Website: walmart
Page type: store-pickup
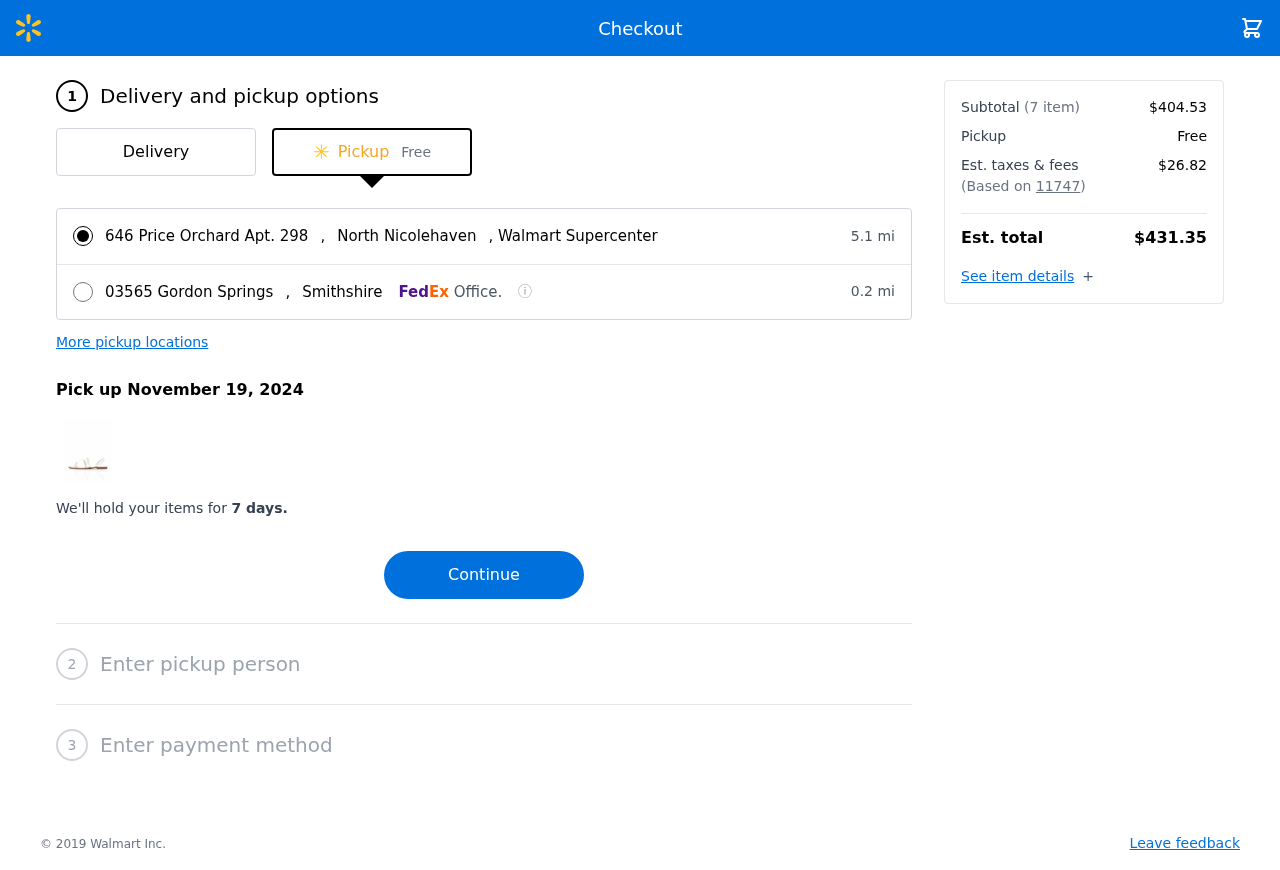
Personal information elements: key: PII_LOCATION1_CITY
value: North Nicolehaven
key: PII_LOCATION1_STREET
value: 646 Price Orchard Apt. 298
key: PII_LOCATION2_CITY
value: Smithshire
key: PII_LOCATION2_STREET
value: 03565 Gordon Springs
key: PII_POSTCODE
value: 11747
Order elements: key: ORDER_DELIVERY_DATE
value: Pick up November 19, 2024
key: ORDER_NUM_ITEMS
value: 7
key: ORDER_SUBTOTAL
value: $404.53
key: ORDER_TAX
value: $26.82
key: ORDER_TOTAL
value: $431.35